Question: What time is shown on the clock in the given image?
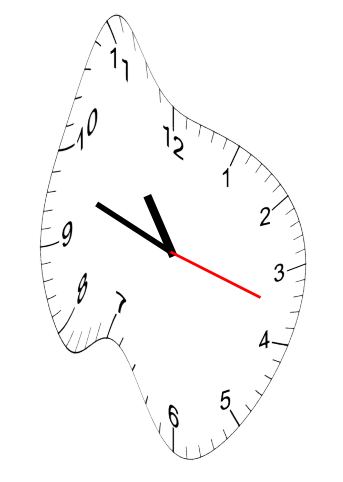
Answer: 10:48:18